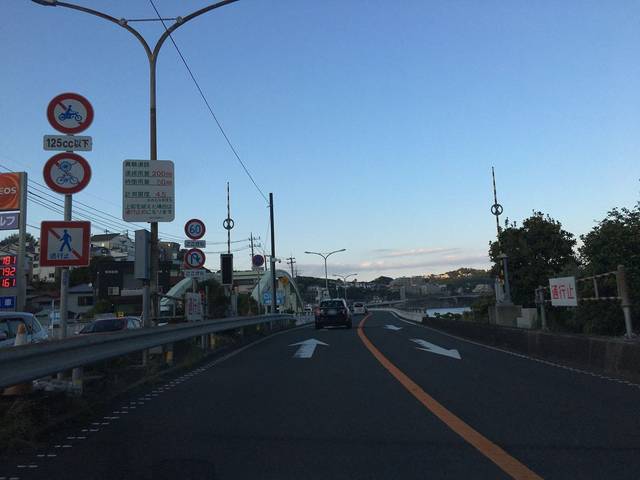
Region: Japan
Coordinates: 35.147, 139.116